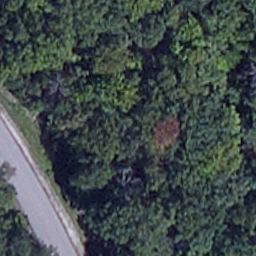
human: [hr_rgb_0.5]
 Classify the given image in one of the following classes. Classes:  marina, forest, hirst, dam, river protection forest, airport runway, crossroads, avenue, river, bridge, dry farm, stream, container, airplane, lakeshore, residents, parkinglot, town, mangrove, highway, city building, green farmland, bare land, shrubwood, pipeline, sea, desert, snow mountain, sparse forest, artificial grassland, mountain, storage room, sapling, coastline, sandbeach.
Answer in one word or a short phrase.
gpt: avenue